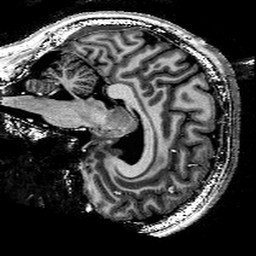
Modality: T1w
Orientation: sagittal
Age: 28
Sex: male
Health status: healthy
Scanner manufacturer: siemens
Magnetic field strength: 9.4 T
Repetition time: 6 s
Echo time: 0.003 s